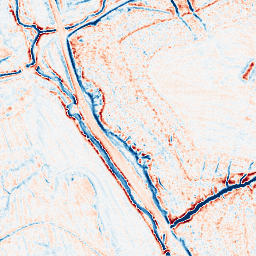
Category: classical
Decomposition family: gaussian
Decomposition parameters: sigma: 2
Upsampling method: sinc_hamming
Upsampling parameters: scale: 8
kernel_size: 16
Upsampling scale: 8